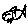
Label: fish